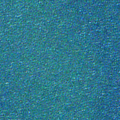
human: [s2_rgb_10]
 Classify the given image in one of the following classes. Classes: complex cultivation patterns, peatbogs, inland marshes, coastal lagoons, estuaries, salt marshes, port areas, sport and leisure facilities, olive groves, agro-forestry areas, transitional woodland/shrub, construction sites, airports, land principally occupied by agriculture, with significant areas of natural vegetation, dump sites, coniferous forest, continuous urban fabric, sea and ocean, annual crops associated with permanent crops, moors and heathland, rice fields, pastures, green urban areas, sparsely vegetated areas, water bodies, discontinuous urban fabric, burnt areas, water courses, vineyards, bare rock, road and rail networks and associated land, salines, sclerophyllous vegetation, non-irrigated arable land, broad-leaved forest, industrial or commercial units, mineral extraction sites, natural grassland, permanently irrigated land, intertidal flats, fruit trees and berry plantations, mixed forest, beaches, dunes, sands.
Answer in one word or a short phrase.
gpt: sea and ocean